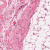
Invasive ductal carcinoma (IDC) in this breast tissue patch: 0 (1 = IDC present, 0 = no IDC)